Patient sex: M
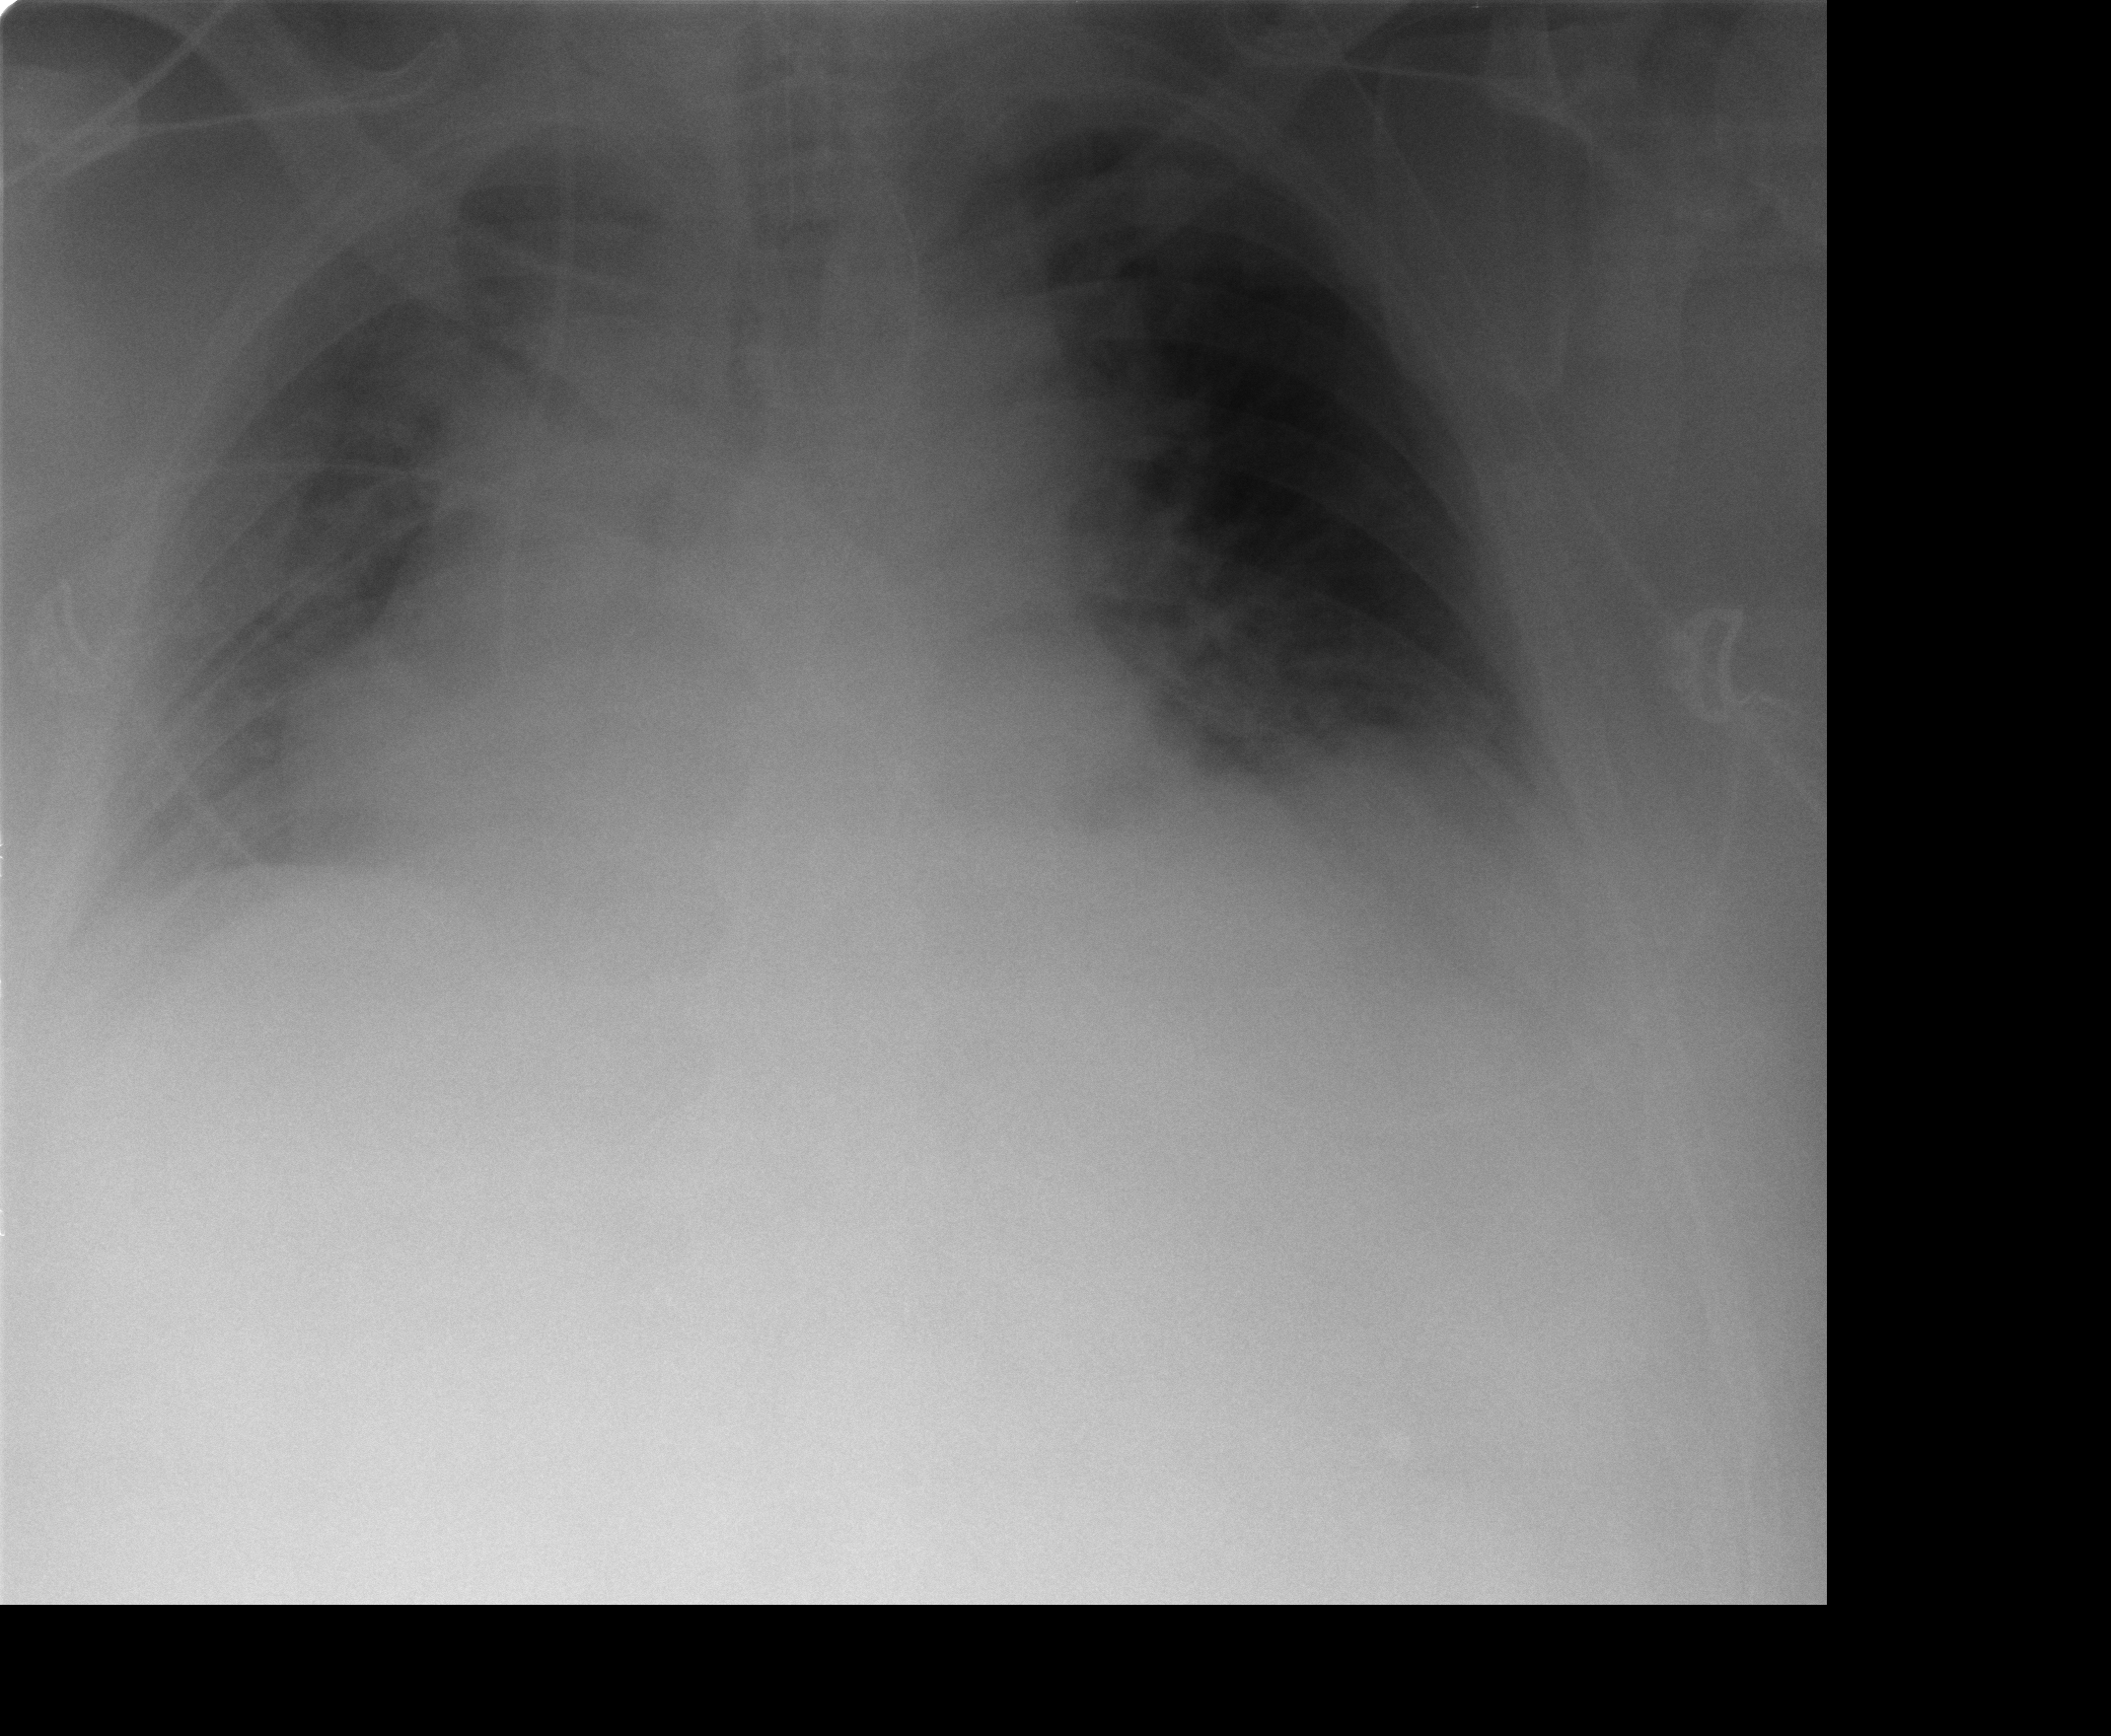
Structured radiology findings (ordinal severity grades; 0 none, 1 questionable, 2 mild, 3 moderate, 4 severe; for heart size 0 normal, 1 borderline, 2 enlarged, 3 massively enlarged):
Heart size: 3
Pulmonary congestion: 2
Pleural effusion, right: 2
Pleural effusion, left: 2
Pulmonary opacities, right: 2
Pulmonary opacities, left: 0
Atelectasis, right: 2
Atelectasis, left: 2